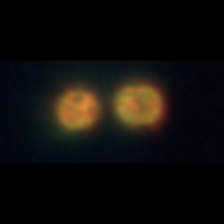
Taxon: Thalassiosira
Group: Diatoms